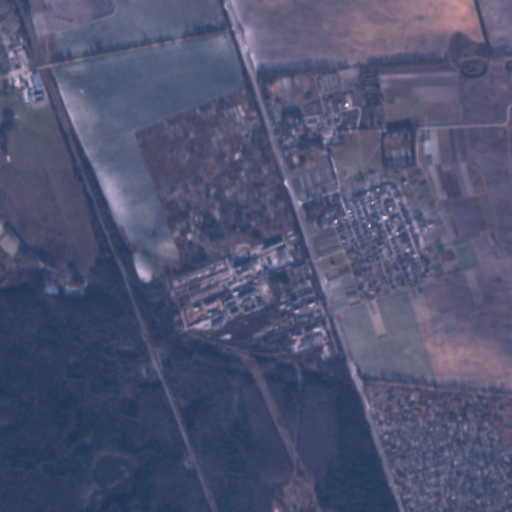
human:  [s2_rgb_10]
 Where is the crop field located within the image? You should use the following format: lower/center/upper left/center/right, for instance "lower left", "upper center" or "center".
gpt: The crop field is located in the upper right of the image.
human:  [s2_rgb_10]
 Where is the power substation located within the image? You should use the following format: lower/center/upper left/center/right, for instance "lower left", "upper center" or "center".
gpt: The power substation is located in the center of the image.
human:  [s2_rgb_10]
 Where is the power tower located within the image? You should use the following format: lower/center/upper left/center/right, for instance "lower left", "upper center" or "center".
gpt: There is no power tower in the image.